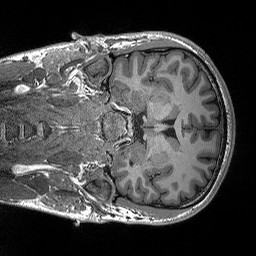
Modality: T1w
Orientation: coronal
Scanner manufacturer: siemens
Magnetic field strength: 3 T
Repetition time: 2.3 s
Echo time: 0.00298 s